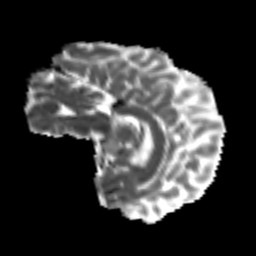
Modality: MD
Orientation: sagittal
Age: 31
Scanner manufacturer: siemens
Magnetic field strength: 3 T
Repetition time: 4.52 s
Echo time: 0.084 s